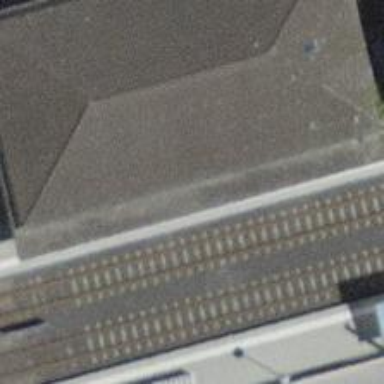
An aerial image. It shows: Train station building.